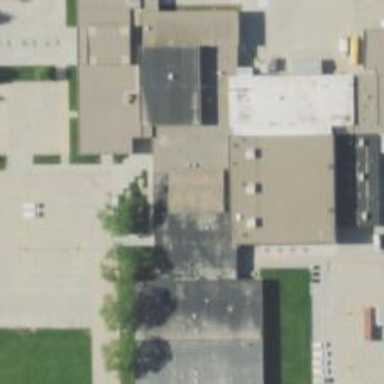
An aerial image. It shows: School.